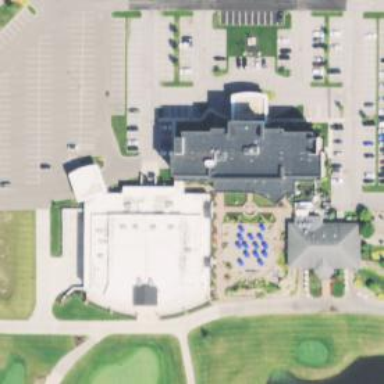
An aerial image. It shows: Conference center.